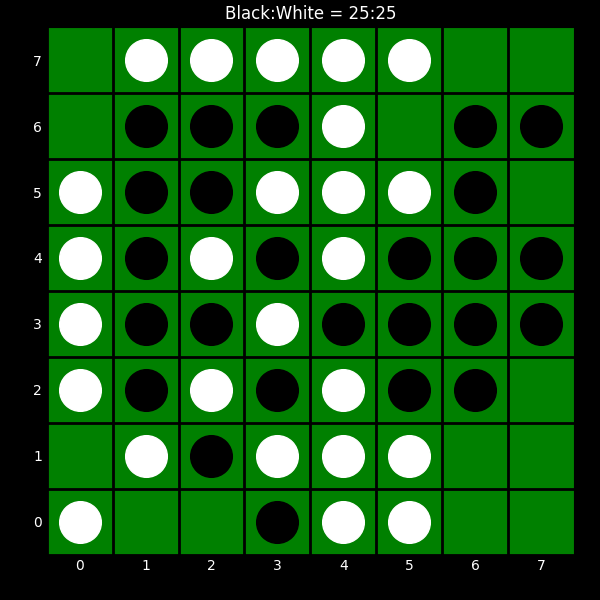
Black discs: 25
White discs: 25